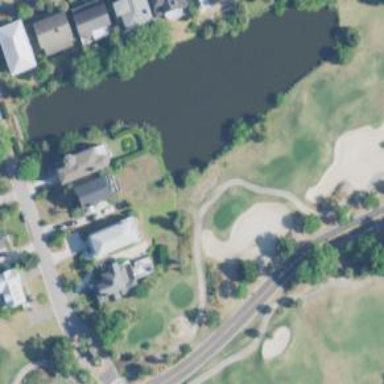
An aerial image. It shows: Water hazard on golf course. The hazard is natural water feature.